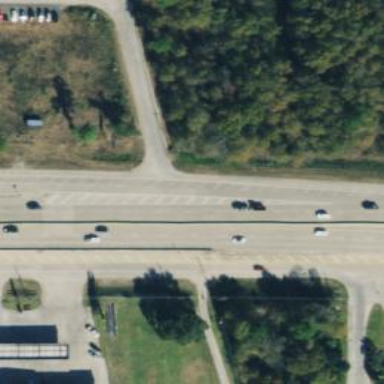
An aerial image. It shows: Tertiary road with frontage road along it.